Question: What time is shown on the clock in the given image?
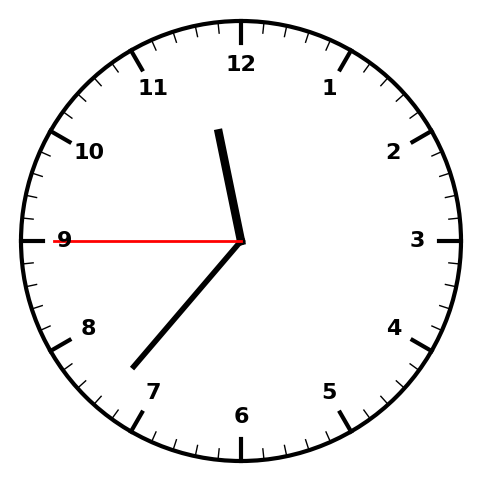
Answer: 11:36:45